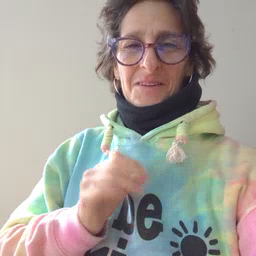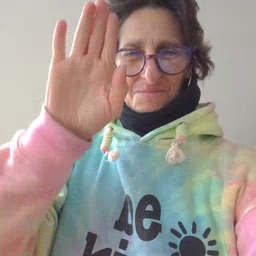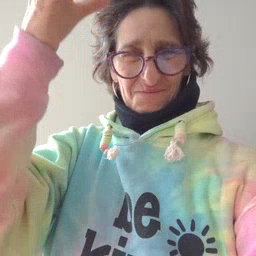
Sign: mitten